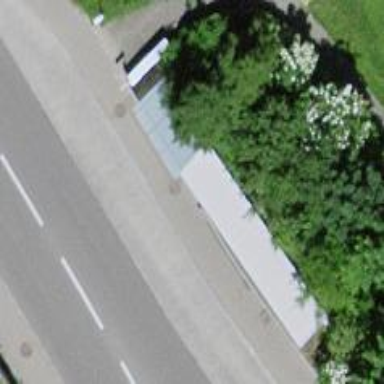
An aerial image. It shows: Bicycle parking area.